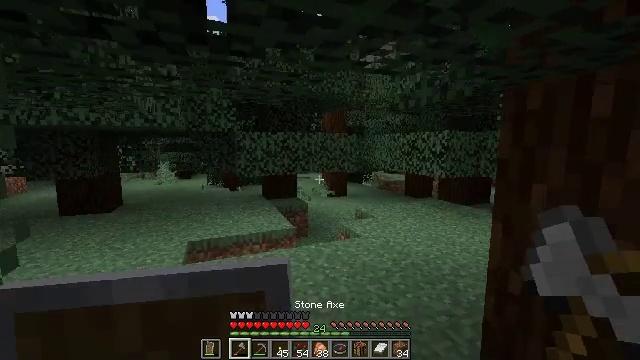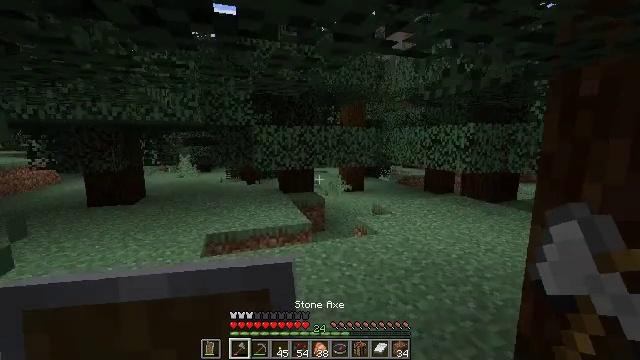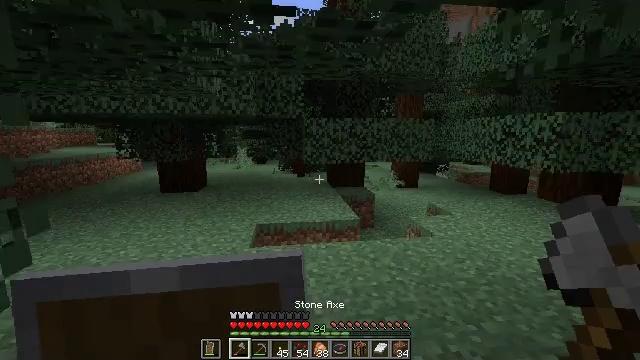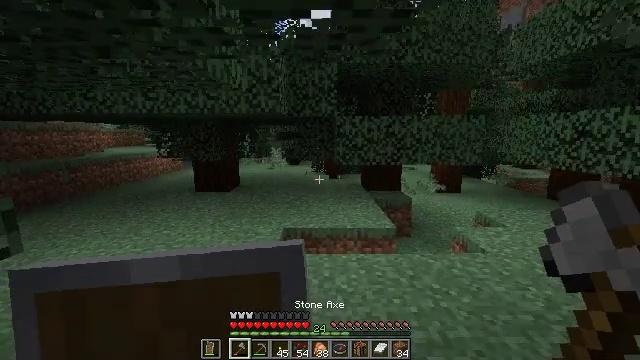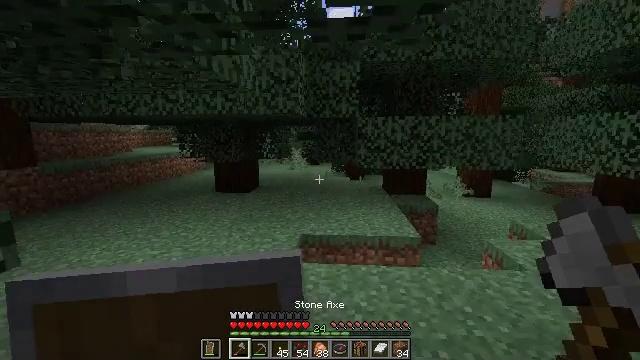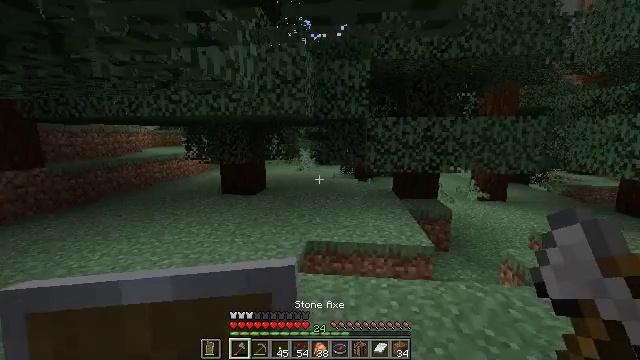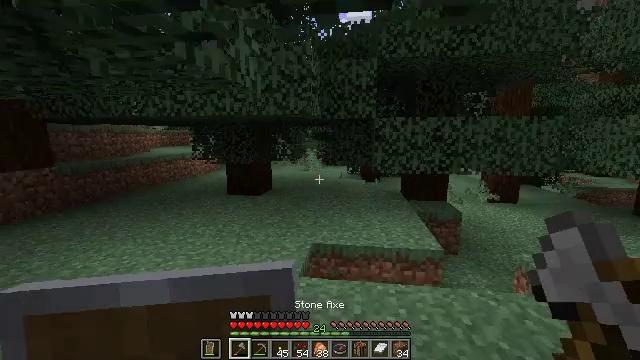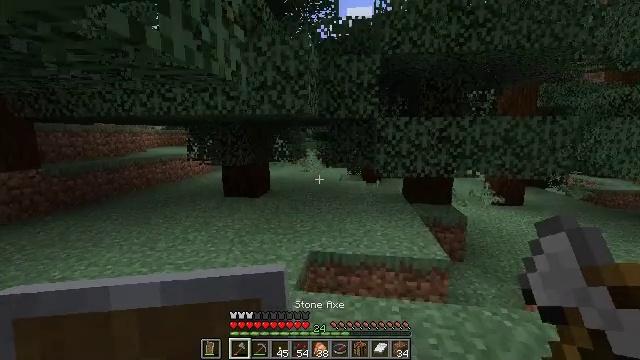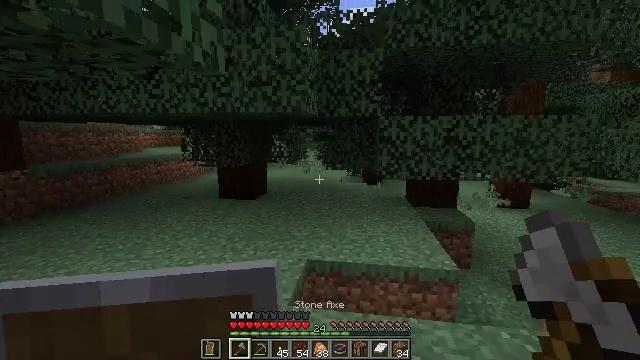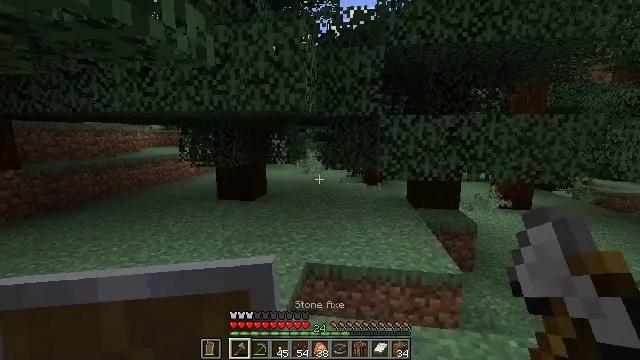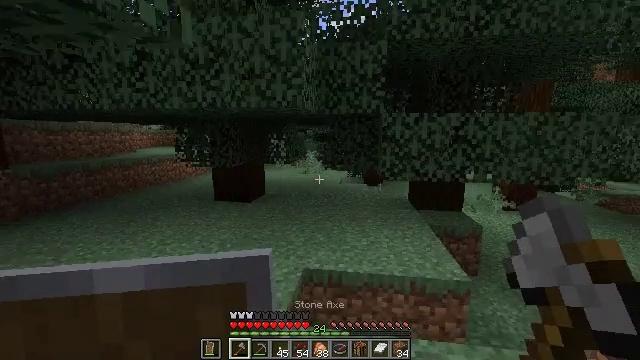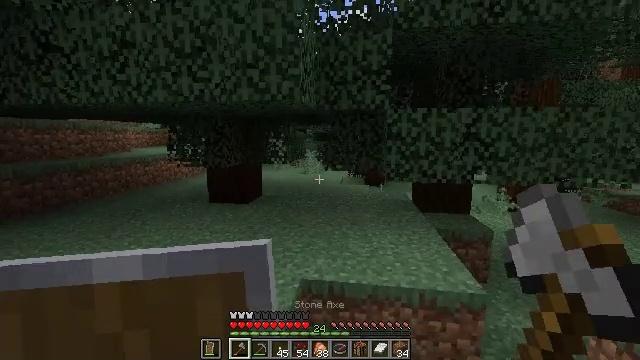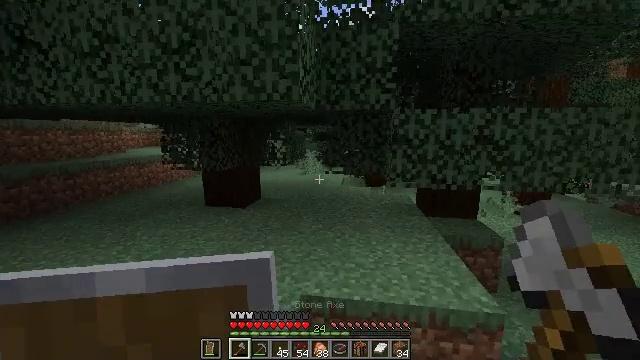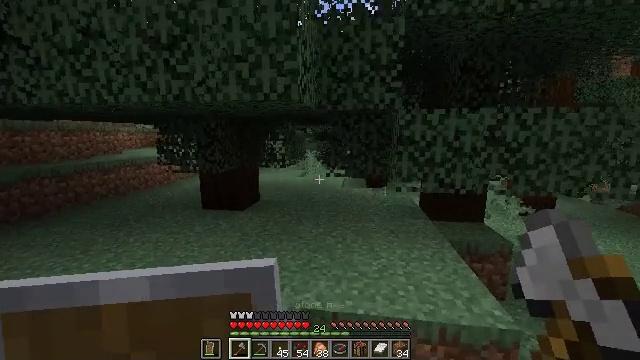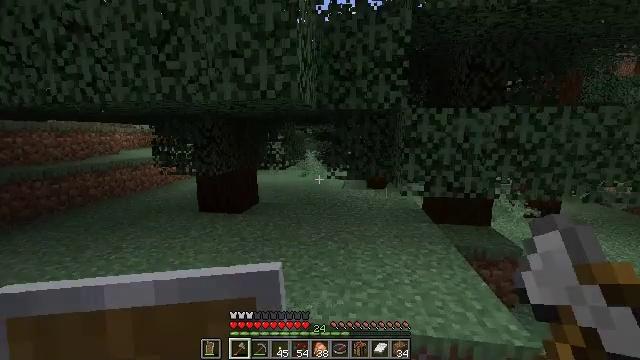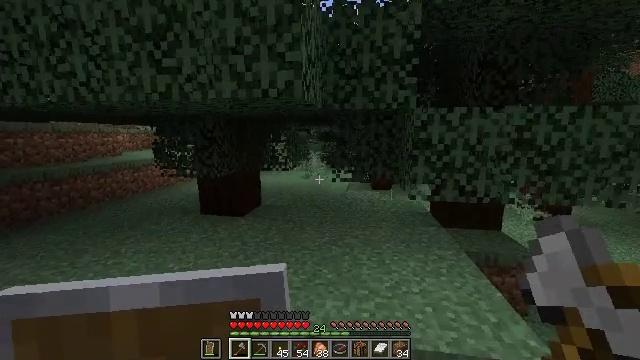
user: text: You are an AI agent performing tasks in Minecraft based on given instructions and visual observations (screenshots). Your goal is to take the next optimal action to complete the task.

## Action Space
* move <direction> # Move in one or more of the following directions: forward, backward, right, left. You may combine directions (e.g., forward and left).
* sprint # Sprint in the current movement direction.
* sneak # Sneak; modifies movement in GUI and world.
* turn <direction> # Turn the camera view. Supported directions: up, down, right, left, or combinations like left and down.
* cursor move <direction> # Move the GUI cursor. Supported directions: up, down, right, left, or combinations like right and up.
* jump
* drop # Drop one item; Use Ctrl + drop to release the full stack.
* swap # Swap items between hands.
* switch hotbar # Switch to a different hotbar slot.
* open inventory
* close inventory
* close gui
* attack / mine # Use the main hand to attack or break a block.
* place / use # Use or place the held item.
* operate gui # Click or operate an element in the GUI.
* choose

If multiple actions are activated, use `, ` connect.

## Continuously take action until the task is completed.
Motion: motion action
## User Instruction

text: Mine spruce leaves from the tree.
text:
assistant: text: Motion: move forward, turn left and down
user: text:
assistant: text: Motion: move forward, turn left and down
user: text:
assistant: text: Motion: move forward, turn left
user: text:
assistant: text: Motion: move forward, turn left
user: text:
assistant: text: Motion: move forward, turn left
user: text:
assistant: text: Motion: move forward, turn left
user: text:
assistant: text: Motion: move forward
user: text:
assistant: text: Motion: move forward
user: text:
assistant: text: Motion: move forward
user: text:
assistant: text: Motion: move forward
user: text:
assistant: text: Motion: move forward
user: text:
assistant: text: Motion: move forward
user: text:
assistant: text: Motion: move forward
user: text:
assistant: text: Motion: move forward
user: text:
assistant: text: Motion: move forward
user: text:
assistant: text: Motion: move forward and move left
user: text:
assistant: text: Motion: move forward and move left
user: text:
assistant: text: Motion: move forward and move left
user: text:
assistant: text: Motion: move forward and move left, turn left
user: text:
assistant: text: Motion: move forward and move left, turn left and up
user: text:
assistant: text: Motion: move forward and move left, turn left
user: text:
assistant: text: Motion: move forward and move left
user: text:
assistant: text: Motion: move forward and move left
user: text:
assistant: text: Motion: move forward and move left
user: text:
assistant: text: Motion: move forward and move left
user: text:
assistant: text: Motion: move forward and move left
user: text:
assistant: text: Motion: move forward and move left
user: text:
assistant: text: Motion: move forward and move left
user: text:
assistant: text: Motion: move forward and move left
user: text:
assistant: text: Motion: move forward and move left